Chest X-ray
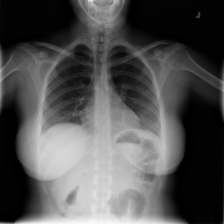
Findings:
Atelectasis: negative
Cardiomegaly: negative
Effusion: negative
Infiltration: positive
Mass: negative
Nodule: negative
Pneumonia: negative
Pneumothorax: negative
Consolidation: negative
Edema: negative
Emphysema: negative
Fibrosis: negative
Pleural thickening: negative
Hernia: negative